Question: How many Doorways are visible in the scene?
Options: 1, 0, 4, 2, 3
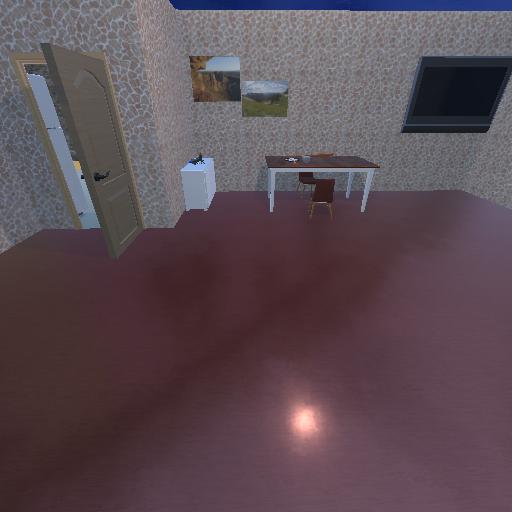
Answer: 1